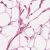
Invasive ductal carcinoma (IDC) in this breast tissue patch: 0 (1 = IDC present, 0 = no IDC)